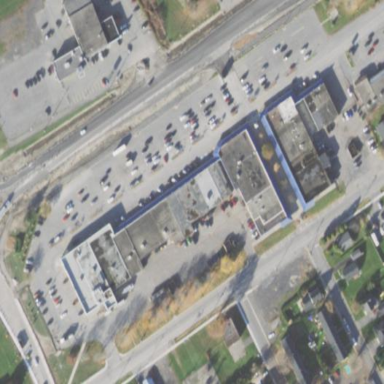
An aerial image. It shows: Retail area.